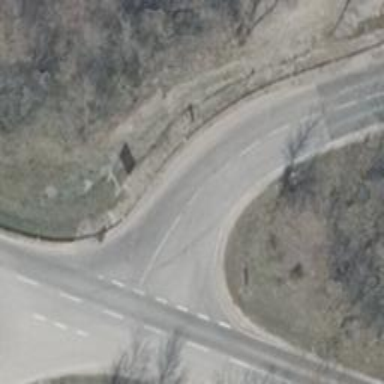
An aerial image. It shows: Road with "give way" sign.